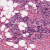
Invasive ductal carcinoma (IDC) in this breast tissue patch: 1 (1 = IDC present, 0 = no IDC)